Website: lowes
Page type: billing-address
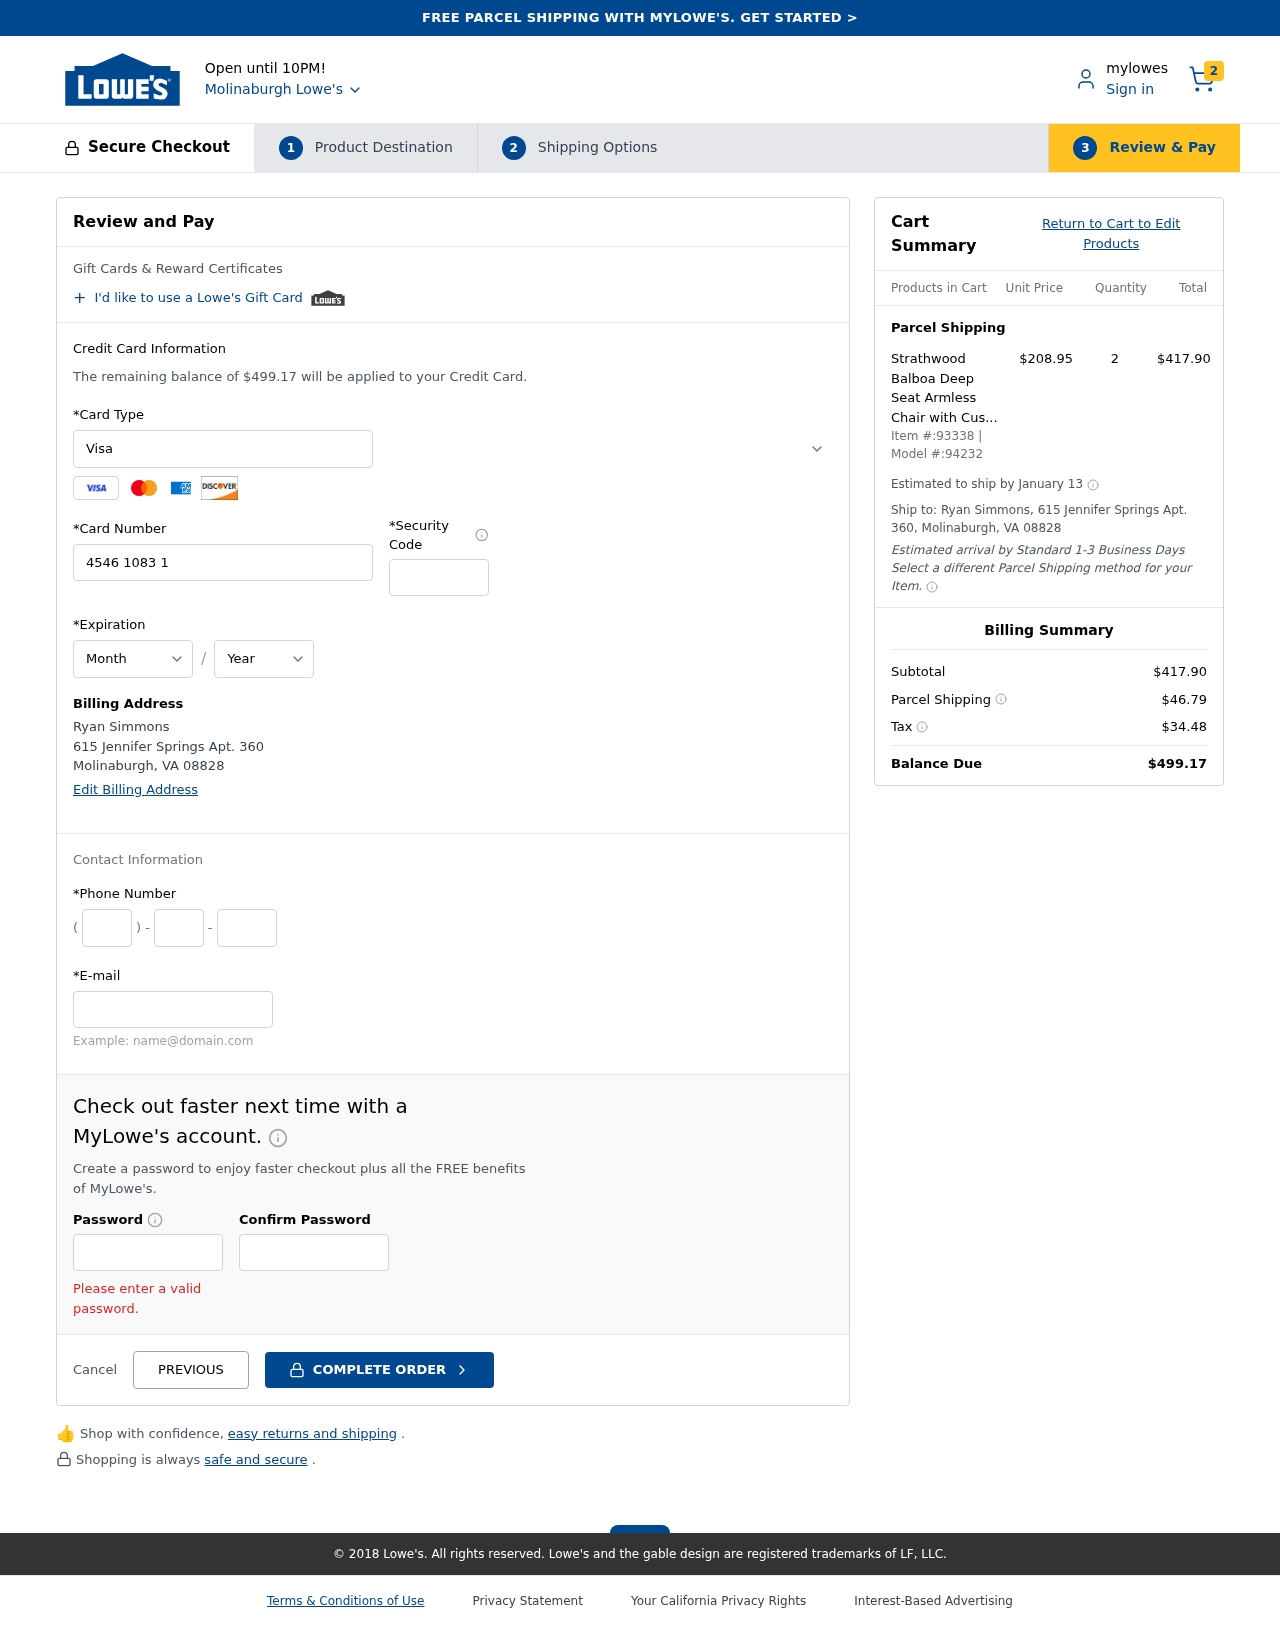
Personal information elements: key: PII_CARD_CVV
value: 926
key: PII_CARD_EXPIRY_MONTH
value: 08
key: PII_CARD_EXPIRY_YEAR
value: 26
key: PII_CARD_NUMBER
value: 4546 1083 1269 4478
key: PII_CARD_TYPE
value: Visa
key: PII_CITY
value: Molinaburgh
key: PII_CITY_STATE_ZIP
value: Molinaburgh, VA 08828
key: PII_EMAIL
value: ryan.simmons@yahoo.com
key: PII_FULLNAME
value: Ryan Simmons
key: PII_PHONE_AREA
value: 504
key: PII_PHONE_PREFIX
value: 536
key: PII_PHONE_SUFFIX
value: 9685
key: PII_STREET
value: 615 Jennifer Springs Apt. 360
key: PII_FULLNAME2
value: Ryan Simmons
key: PII_STREET2
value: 615 Jennifer Springs Apt. 360
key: PII_CITY_STATE_ZIP2
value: Molinaburgh, VA 08828
Product elements: key: PRODUCT1_NAME
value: Strathwood Balboa Deep Seat Armless Chair with Cushion
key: PRODUCT1_PRICE
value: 208.95
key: PRODUCT1_QUANTITY
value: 2
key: PRODUCT_ITEM_NUMBER
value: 93338
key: PRODUCT_MODEL_NUMBER
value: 94232
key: PRODUCT1_LINE_TOTAL
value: $417.90
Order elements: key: ORDER_NUM_ITEMS
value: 2
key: ORDER_TOTAL
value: $499.17
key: ORDER_SHIPPING_DATE
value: January 13
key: ORDER_SUBTOTAL
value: $417.90
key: ORDER_SHIPPING_COST
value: $46.79
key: ORDER_TAX
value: $34.48